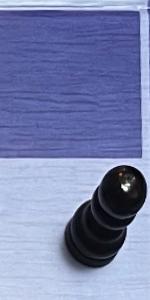
Label: Pawn_Black